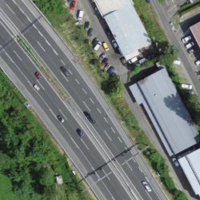
EUNIS habitat code: 57
Species observed at this site:
Lapsana communis